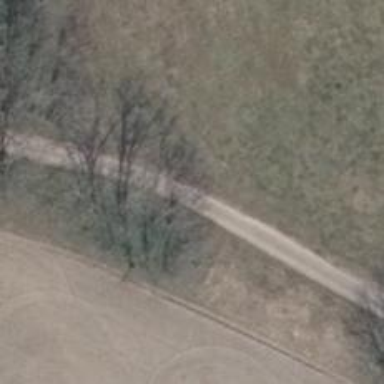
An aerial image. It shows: Dirt track road.